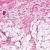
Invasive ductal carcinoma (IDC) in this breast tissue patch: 0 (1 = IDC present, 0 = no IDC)